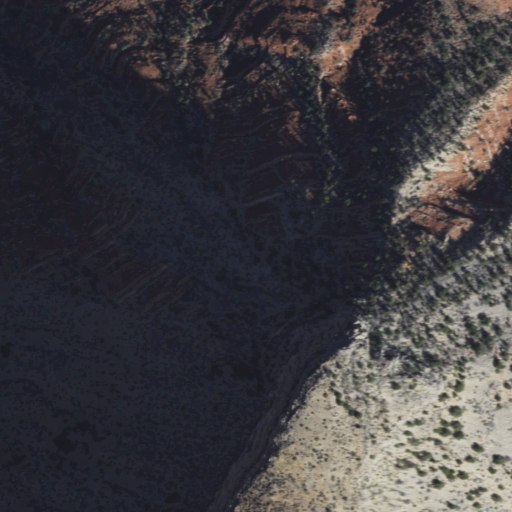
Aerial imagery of cliff(s) in Arizona named Hidden Rim containing shrub and evergreen forest